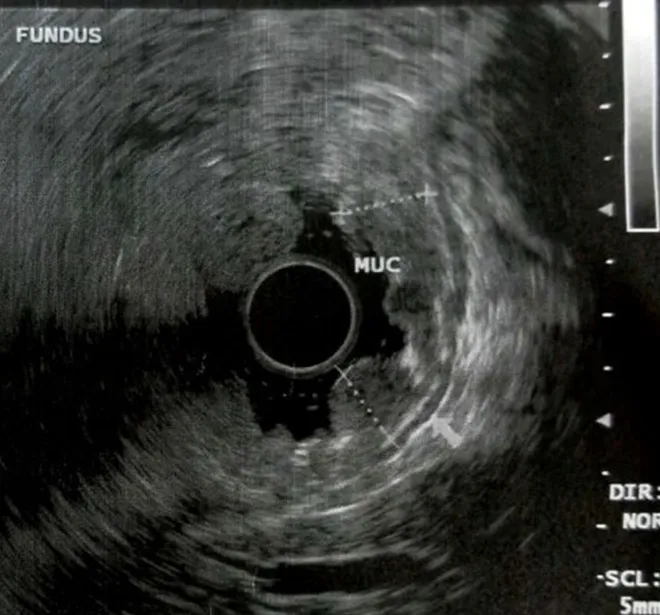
Endoscopic ultrasound from the fundus of the stomach.
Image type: radiology (ultrasound)